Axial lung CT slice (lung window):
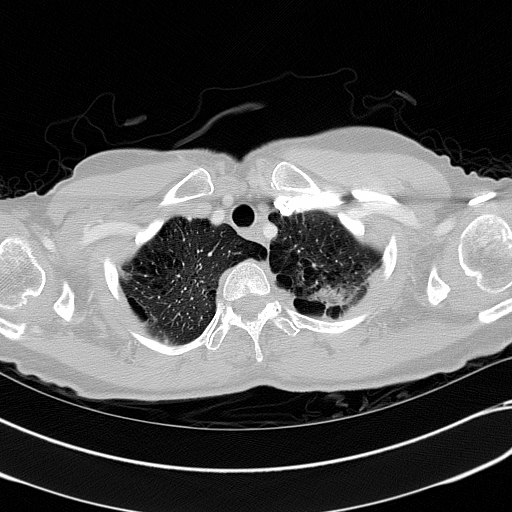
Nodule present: no